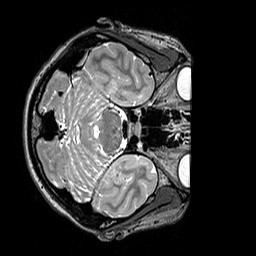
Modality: T2w
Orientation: axial
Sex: female
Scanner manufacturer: siemens
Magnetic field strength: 3 T
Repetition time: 3.2 s
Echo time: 0.409 s